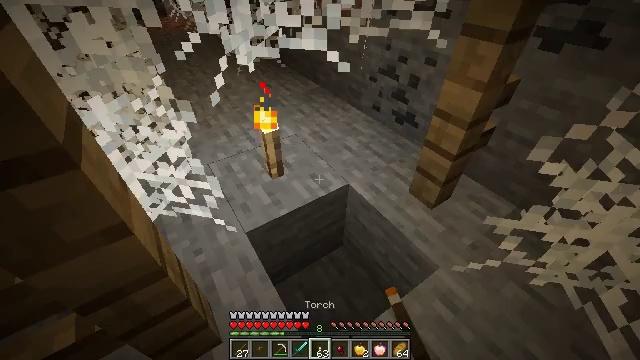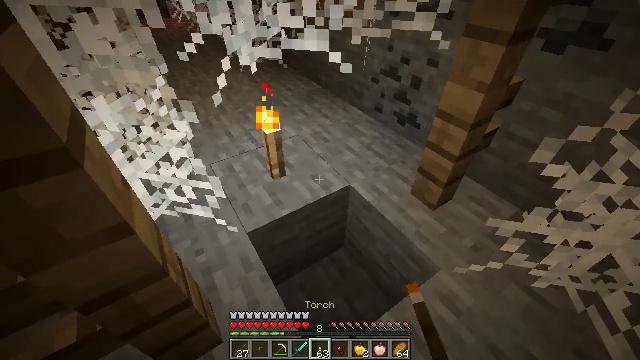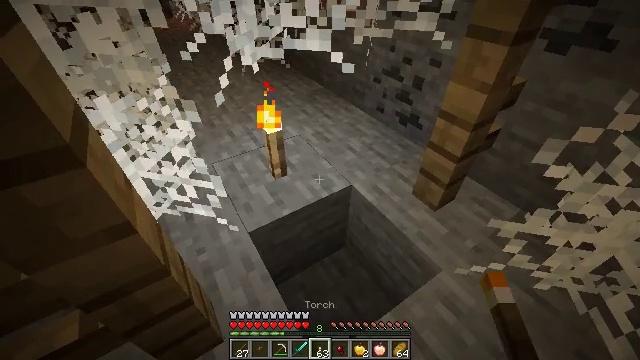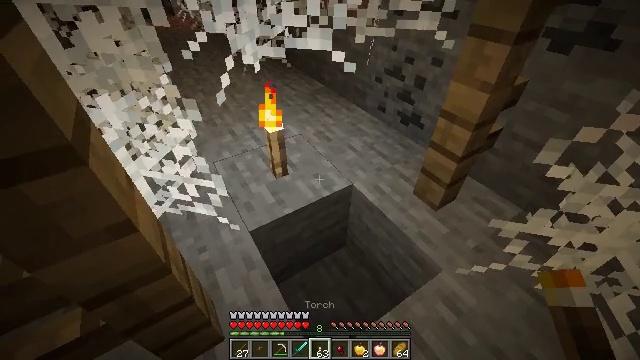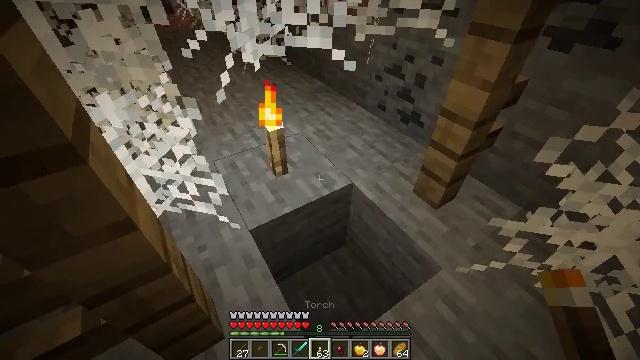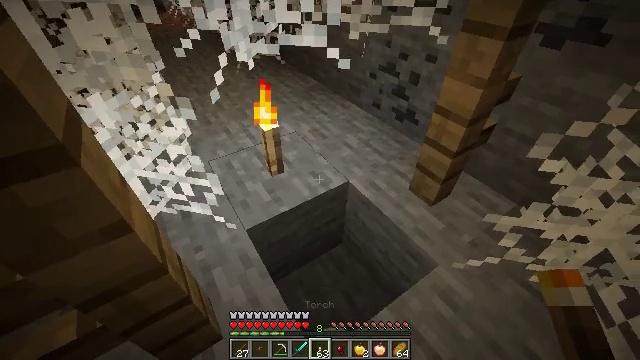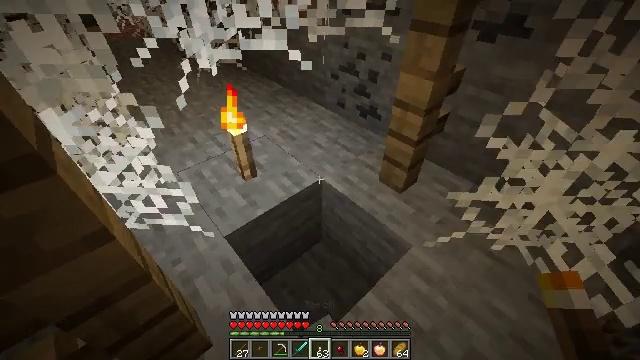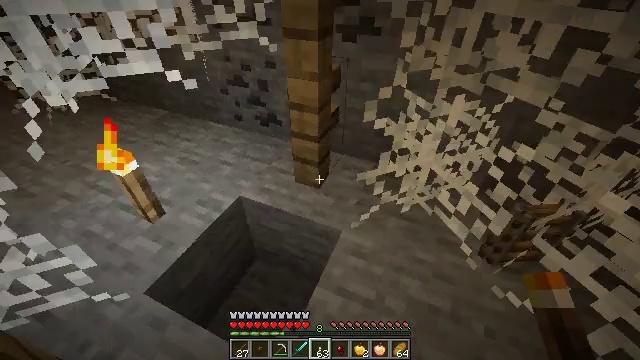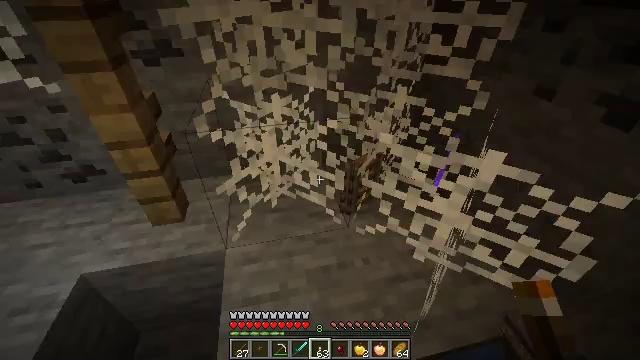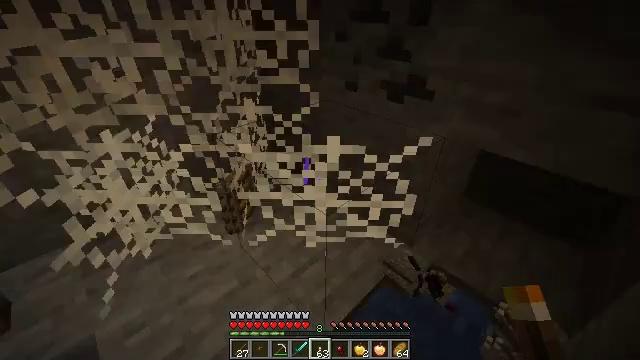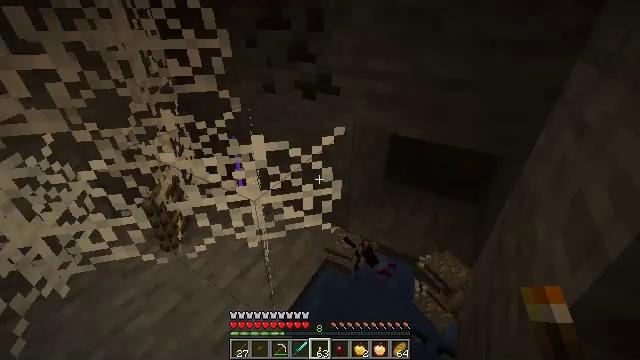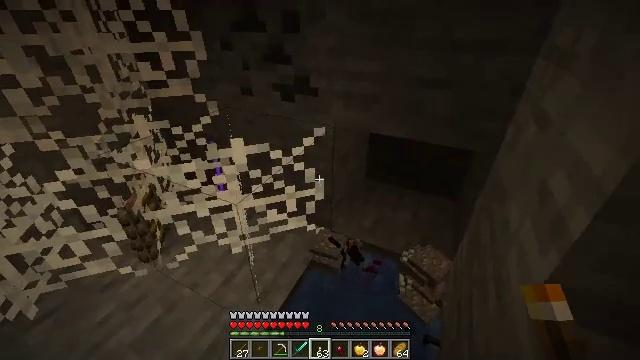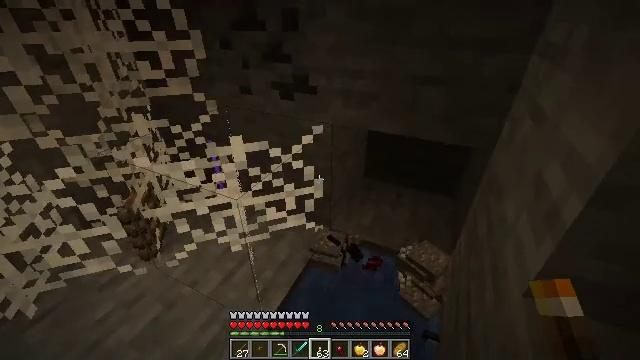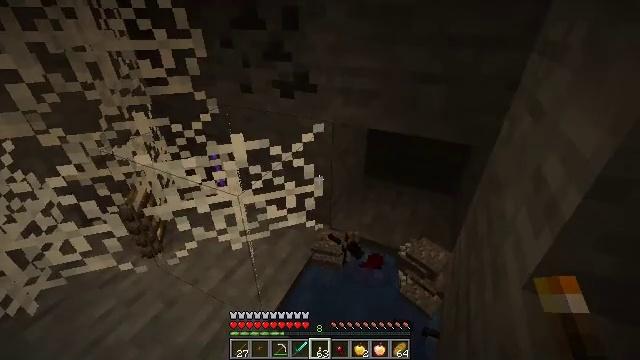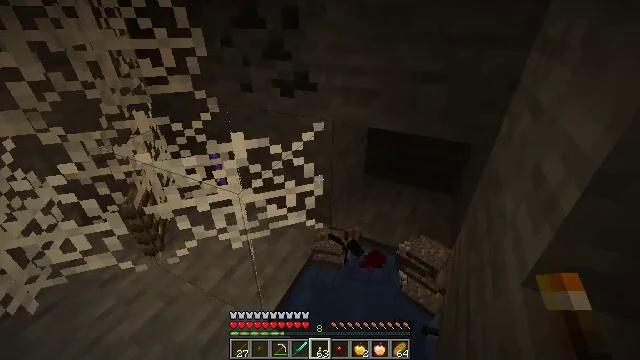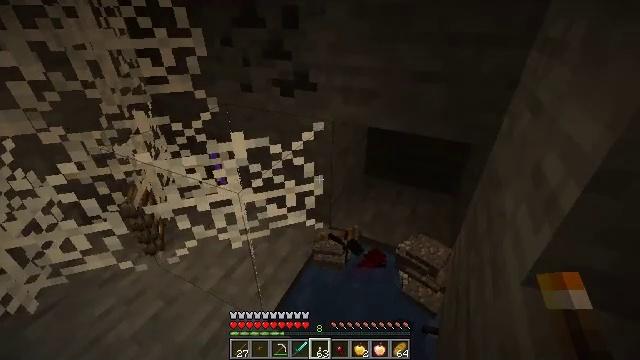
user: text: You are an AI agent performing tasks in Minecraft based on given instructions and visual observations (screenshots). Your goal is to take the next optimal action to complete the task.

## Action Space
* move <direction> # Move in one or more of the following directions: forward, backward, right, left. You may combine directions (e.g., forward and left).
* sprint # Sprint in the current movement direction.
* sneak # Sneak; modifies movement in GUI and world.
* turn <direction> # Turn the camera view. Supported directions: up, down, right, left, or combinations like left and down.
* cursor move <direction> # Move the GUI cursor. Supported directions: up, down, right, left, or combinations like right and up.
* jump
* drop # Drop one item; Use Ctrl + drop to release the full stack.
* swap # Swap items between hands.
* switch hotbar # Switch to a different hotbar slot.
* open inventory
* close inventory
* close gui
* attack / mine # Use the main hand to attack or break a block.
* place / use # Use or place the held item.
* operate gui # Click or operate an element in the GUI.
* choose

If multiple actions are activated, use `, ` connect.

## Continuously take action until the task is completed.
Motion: motion action
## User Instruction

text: Remove a coal ore from the inventory.
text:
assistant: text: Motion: no_op
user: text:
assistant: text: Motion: no_op
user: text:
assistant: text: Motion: no_op
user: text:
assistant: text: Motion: no_op
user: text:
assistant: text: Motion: turn right
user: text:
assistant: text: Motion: move back, turn right
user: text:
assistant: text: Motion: move back, turn right and up
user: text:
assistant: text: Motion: move back, turn right and up
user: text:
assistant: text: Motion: move back, turn right and up
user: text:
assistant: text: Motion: turn right and up
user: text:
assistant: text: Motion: turn right
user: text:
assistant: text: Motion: no_op
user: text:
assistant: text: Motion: no_op
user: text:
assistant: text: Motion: no_op
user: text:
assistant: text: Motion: no_op
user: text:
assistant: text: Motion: no_op
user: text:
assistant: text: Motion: no_op
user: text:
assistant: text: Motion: no_op
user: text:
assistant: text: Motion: no_op
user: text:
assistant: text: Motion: turn right
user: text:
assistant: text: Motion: turn right and up
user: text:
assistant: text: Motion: turn right and up
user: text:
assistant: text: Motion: turn right and up
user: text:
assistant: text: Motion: turn right
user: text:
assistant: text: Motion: turn right and up
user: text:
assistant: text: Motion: turn right and up
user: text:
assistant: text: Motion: turn right and up, switch to hotbar 1
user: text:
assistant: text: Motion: turn right and up, switch to hotbar 1
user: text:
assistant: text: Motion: turn up, switch to hotbar 1
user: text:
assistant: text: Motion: turn up